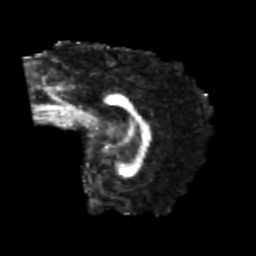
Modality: FA
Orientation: sagittal
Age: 19
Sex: male
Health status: healthy
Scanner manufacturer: philips
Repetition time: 7.388 s
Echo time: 0.08599 s